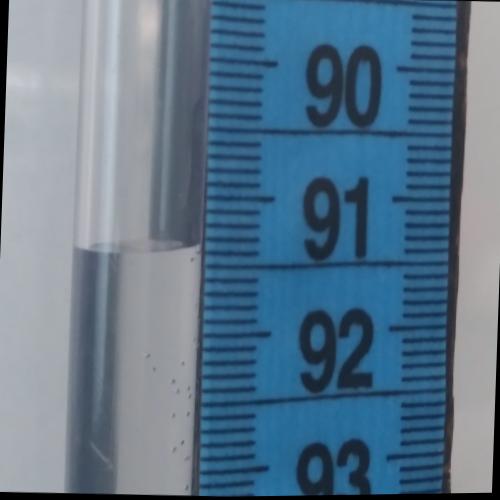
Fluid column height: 91.4 cm